Field crop: maize
Growth stage: 2
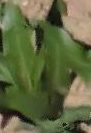
Species: maize